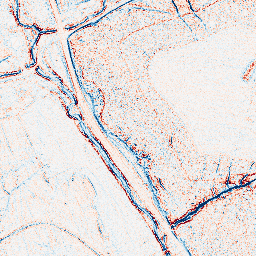
Category: edge_preserving
Decomposition family: anisotropic_diffusion
Decomposition parameters: iterations: 5
kappa: 100
gamma: 0.05
Upsampling method: quadratic
Upsampling parameters: scale: 2
Upsampling scale: 2